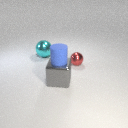
small blue rubber cylinder above large gray metal cube